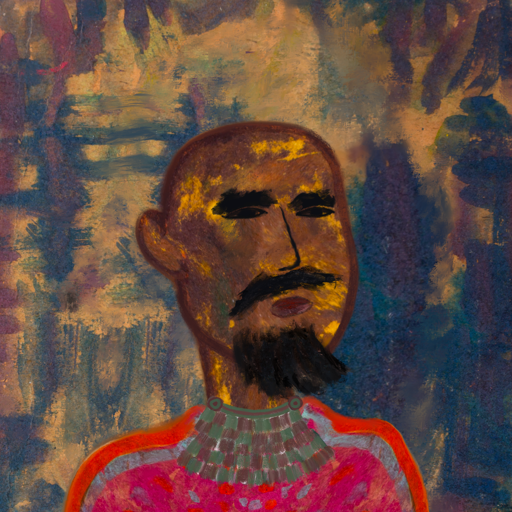
Background: InTheSun, Head And Neck Side: Comrade, Face Side: Mosgoul, Bust: Sisters, Hair Side: Blank, Head Accessory: Blank, Second Necklace: After_Raid, Necklace: Blank, Baby: Blank